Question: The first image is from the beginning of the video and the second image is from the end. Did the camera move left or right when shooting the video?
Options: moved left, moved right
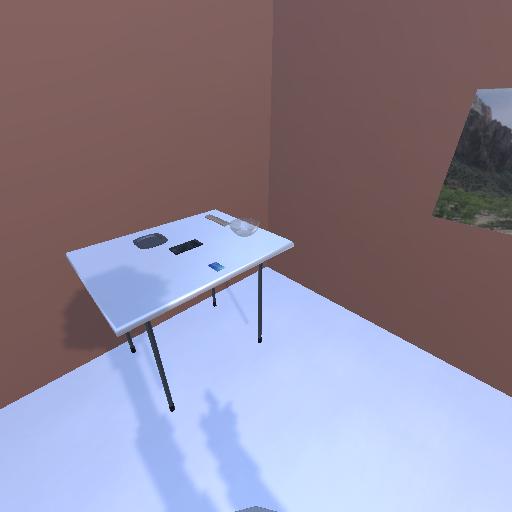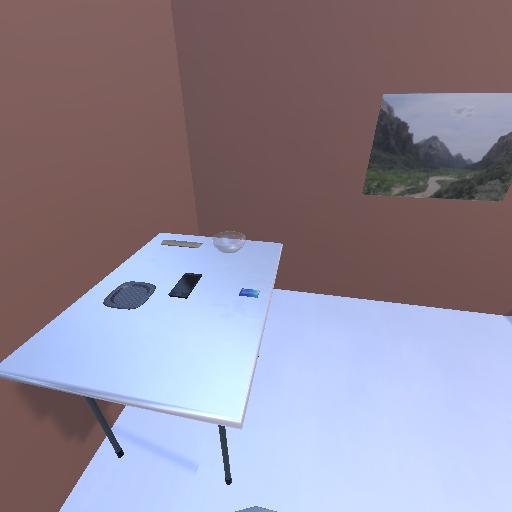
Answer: moved left